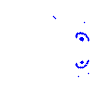
Particle: kaon